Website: slack
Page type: stored-credit-cards
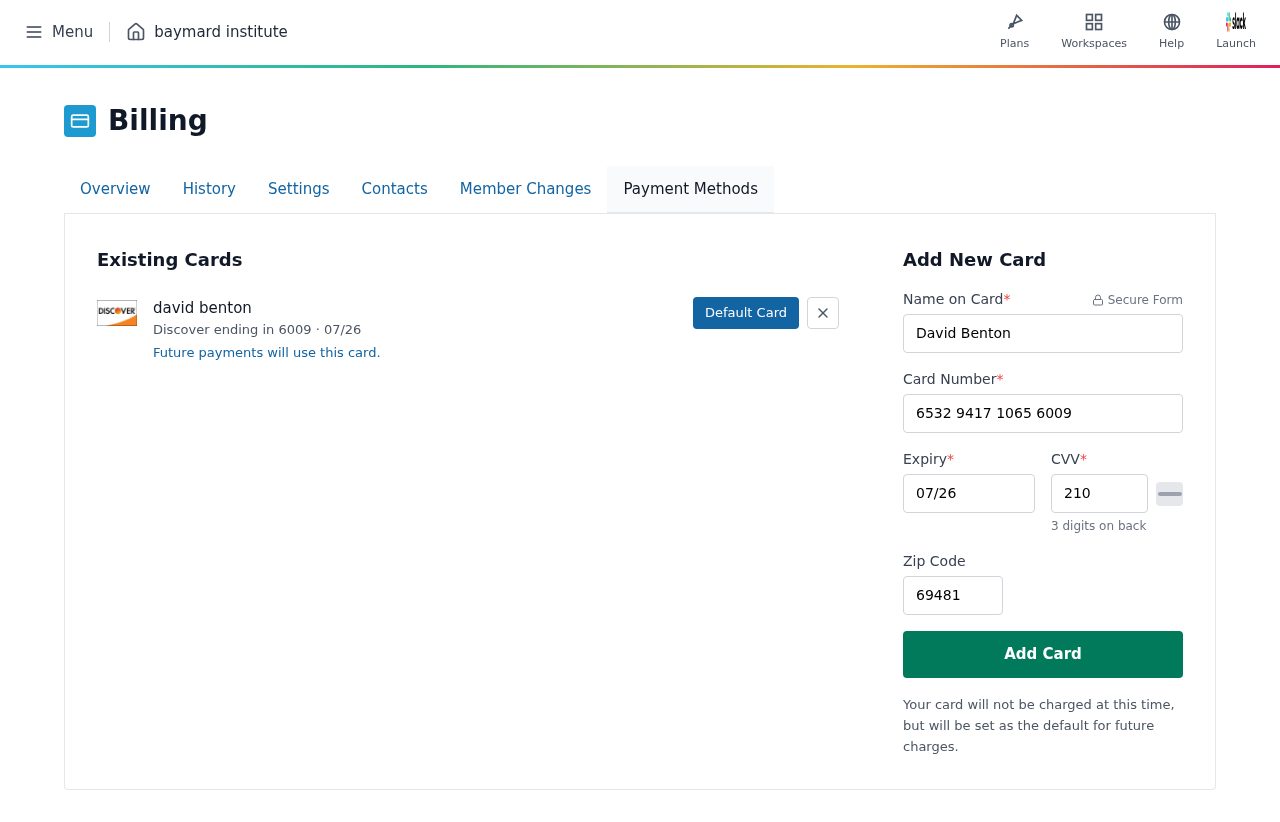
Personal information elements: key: PII_CARD_CVV
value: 210
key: PII_CARD_EXPIRY
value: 07/26
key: PII_CARD_EXPIRY_MONTH
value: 07
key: PII_CARD_EXPIRY_YEAR
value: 26
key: PII_CARD_LAST4
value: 6009
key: PII_CARD_NUMBER
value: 6532 9417 1065 6009
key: PII_CARD_TYPE
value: Discover
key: PII_FULLNAME
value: david benton
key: PII_FULLNAME
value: David Benton
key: PII_POSTCODE
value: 69481